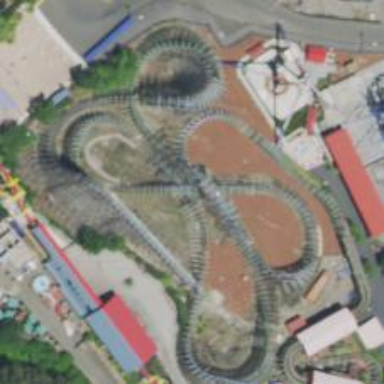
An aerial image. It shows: Thrilling roller coaster attraction.